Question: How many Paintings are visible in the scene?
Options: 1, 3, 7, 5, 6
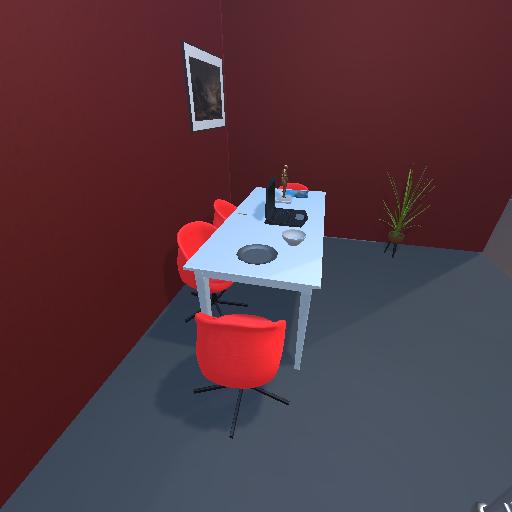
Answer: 1